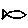
Label: fish